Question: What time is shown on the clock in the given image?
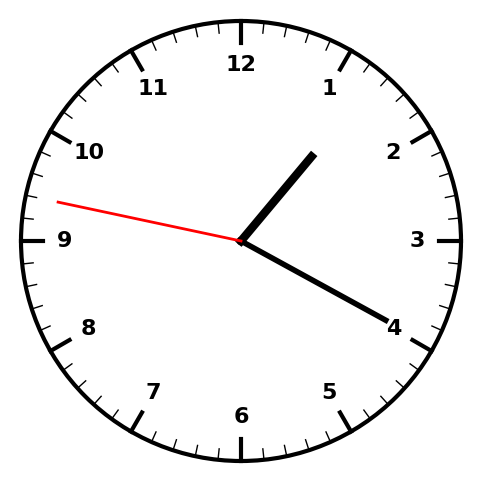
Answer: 01:19:47